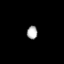
Tissue: lung
Cell type: Others
Senescence score: 0.1719
Nuclear area (px): 140
Mean DAPI intensity: 169.014